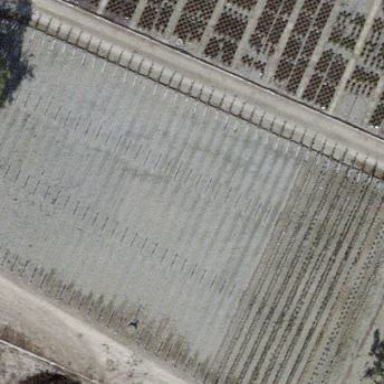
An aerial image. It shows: Plant nursery area.